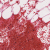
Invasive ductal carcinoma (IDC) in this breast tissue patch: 0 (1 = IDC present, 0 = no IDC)